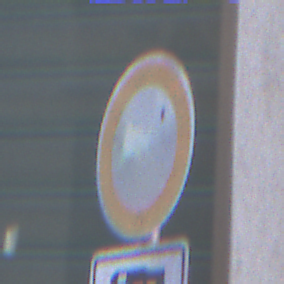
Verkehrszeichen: VerbotFahrzeugeAllerArt
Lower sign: MehrspurigeFahrzeugeFrei10
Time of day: MorningAfternoon
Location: Outdoor (Urban)
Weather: PartlyCloudy
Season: NotSpecified
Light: Natural